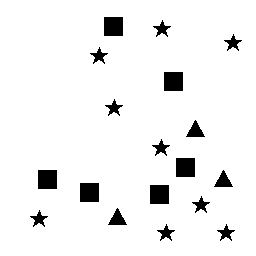
Squares: 6
Triangles: 3
Stars: 9
Total shapes: 18